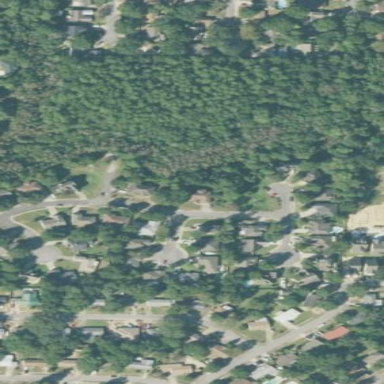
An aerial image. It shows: Single-family residential area.